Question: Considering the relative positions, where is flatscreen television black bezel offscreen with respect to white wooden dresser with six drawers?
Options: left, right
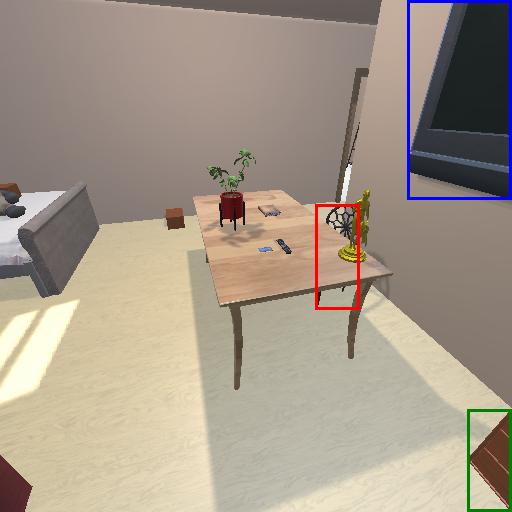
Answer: left